Question: '''
SELECT ba.bug_id,
ba.bug_when,
b.short_desc
FROM bugs_activity ba
INNER JOIN bugs b
order BY bug_id DESC
LIMIT 10
'''
The above query should return data from 2 tables (bugs_activity & bugs). But it just going into an infinite loop. What could be wrong?
Using EXPLAIN before the query returned the following result -

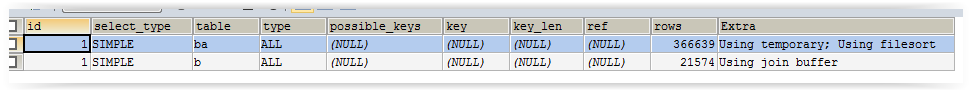
Answer: Probably it happens because there is no information in query for what fields make this relation, so the resultset is too big and perform a timeout.
You need inform on your join clause what field in BUGS is related with BUGS_ACTIVITY.
For example, if you have two tables, Customer and Customer_Contact, in your table Customer_Contact you have a field that is a foreign key to table Customer. You need provide this information in your query:
'''
SELECT cus.*
FROM customer cus
INNER JOIN customer_contact con ON con.customer_id = cus.id
'''
That is just an example, if you provide what fields exists in both tables it could helps. I can imagine something like that:
'''
SELECT ba.bug_id,
ba.bug_when,
b.short_desc
FROM bugs_activity ba
INNER JOIN bugs b ON ba.bug_id = b.id
order BY bug_id DESC
LIMIT 10
'''